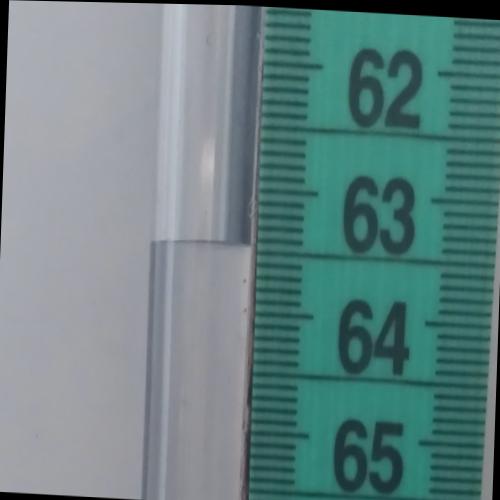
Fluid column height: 63.4 cm